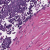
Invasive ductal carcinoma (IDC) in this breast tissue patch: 1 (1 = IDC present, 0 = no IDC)